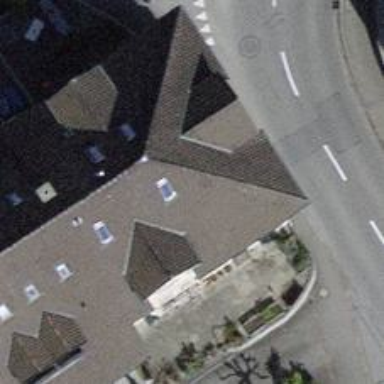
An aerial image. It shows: Restaurant.